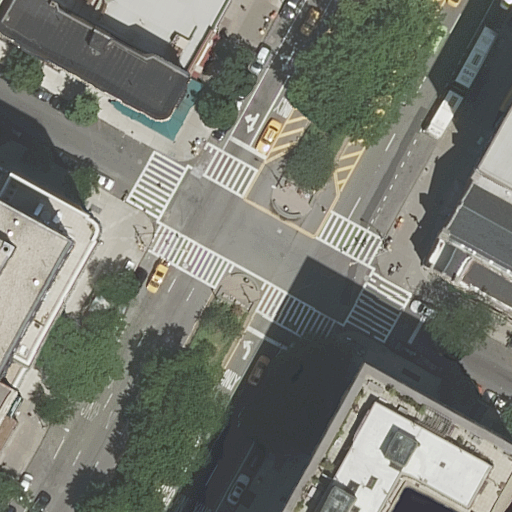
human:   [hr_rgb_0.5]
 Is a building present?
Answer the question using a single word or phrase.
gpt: yes

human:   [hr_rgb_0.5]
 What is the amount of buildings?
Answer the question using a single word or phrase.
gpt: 9

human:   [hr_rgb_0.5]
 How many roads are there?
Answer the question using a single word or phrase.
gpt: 5

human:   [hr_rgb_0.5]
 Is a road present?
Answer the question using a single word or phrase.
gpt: yes

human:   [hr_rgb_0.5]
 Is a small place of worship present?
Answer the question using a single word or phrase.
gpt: no

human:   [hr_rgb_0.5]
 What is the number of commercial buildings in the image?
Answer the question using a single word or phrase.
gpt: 0

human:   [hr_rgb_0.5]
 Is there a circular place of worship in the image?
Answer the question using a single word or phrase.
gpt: no

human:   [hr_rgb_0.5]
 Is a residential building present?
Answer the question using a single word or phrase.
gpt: yes

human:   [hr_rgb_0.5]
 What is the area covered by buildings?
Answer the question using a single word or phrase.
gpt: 2491m2

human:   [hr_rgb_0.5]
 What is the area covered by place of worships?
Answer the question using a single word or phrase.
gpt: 298m2

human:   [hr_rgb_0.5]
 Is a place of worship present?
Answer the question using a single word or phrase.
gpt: yes

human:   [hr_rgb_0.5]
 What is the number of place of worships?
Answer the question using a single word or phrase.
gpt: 1

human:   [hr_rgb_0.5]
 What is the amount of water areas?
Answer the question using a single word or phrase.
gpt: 0

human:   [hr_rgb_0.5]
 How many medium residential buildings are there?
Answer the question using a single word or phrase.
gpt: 5

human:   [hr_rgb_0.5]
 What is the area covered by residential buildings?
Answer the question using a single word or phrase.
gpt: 2491m2

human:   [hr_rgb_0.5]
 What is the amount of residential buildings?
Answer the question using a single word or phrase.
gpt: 9

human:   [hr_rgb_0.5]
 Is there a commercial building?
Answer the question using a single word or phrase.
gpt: no

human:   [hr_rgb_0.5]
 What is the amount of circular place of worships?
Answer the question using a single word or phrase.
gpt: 0

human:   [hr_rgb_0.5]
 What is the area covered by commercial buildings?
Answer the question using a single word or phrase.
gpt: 0m2

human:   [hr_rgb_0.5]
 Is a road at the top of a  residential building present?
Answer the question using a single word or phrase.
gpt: yes

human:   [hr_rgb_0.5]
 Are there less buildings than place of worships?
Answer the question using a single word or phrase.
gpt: no

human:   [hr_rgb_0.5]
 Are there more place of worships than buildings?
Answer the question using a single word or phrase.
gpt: no

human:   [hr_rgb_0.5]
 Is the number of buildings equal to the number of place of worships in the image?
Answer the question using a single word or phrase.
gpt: no

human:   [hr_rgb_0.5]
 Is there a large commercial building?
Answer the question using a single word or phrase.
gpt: no

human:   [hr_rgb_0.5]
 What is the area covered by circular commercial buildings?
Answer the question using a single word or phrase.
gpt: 0m2

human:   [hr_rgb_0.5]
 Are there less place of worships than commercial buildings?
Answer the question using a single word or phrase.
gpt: no

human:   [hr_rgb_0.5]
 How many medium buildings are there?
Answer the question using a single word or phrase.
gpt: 5

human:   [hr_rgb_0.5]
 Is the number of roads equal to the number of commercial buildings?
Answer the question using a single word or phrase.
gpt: no

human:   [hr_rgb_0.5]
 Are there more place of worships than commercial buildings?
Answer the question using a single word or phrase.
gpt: yes

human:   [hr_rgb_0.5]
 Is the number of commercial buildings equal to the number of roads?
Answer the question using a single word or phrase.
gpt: no

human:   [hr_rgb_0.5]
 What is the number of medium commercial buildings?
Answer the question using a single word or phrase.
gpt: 0

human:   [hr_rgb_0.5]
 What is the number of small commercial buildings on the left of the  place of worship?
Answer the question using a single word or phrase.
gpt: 0

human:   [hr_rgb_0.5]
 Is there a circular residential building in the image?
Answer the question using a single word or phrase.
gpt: no

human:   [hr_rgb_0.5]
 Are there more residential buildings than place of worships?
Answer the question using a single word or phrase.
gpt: yes

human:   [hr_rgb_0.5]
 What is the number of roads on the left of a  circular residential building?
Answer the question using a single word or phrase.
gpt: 0

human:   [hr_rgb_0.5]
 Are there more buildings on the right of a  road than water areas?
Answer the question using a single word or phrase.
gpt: yes

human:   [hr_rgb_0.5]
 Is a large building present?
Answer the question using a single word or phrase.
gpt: yes

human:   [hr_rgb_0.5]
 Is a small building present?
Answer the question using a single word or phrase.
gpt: yes

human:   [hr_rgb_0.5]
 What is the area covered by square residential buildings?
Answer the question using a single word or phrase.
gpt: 0m2

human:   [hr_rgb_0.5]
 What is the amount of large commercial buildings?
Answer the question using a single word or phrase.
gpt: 0

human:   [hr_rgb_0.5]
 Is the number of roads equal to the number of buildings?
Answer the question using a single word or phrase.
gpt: no

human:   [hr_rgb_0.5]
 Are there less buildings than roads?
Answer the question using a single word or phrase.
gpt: no

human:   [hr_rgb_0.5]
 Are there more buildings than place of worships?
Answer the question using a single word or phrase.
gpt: yes

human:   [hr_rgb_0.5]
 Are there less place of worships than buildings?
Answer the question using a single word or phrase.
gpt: yes

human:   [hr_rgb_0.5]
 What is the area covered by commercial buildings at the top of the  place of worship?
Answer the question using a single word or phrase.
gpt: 0m2

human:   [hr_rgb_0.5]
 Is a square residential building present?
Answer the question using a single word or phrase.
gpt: no

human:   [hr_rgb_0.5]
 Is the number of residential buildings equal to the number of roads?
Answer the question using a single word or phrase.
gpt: no

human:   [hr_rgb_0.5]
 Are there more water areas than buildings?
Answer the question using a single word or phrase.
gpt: no

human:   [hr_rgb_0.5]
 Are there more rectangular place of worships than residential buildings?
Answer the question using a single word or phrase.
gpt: no

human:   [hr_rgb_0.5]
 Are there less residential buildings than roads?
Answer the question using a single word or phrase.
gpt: no

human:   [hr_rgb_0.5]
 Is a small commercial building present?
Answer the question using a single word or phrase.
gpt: no

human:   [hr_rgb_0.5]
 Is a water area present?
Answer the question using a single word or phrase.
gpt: no

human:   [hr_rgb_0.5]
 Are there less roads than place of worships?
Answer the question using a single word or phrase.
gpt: no

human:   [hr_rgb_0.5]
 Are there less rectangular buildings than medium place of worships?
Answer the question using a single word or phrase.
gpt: no

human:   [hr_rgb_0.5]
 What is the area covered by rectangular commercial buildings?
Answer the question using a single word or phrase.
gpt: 0m2

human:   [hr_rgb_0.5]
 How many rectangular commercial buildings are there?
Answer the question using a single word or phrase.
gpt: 0

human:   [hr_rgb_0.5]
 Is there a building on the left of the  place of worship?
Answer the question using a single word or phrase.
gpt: yes

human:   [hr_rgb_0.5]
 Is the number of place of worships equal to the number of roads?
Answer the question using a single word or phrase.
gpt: no

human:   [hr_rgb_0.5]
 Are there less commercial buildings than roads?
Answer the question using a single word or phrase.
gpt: yes

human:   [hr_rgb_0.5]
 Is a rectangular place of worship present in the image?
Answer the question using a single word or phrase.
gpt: yes

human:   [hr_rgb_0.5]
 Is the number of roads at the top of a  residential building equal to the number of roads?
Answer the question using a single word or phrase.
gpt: yes

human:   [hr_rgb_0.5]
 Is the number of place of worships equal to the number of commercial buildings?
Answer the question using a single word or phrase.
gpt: no

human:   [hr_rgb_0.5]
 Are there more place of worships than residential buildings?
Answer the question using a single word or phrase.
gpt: no

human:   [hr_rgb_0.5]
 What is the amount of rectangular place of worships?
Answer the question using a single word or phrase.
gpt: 1